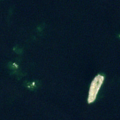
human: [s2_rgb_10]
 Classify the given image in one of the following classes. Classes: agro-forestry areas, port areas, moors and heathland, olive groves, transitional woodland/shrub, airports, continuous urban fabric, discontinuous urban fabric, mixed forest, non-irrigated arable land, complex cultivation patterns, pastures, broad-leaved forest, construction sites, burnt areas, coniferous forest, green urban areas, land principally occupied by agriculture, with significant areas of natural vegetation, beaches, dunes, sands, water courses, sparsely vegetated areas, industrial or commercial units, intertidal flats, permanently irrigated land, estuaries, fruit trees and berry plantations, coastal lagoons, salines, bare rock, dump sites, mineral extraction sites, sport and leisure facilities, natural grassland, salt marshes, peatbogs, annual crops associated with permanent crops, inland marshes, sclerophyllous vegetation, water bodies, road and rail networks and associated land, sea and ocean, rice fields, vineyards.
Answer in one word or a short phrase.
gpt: sea and ocean